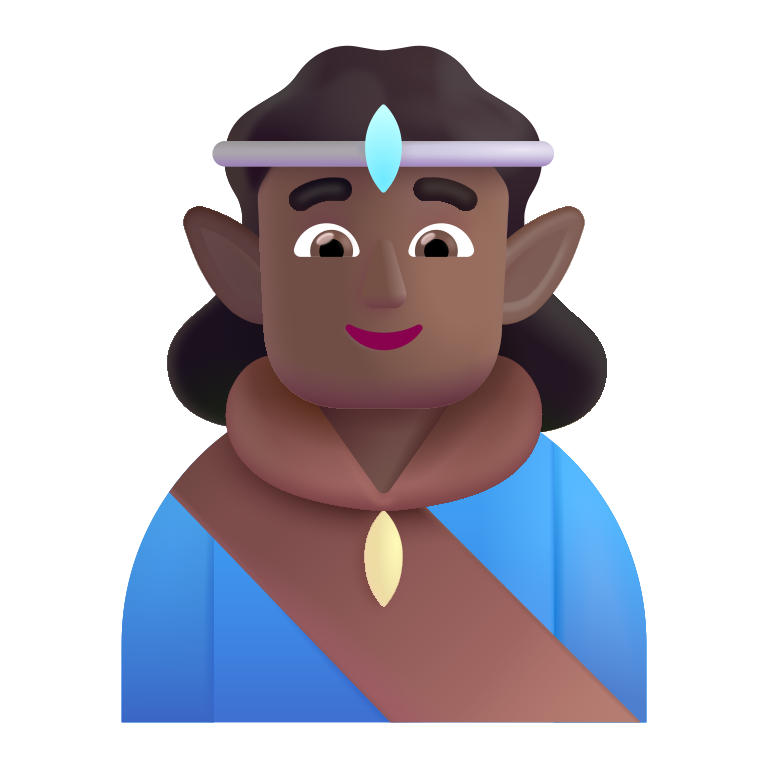
man elf color  dark